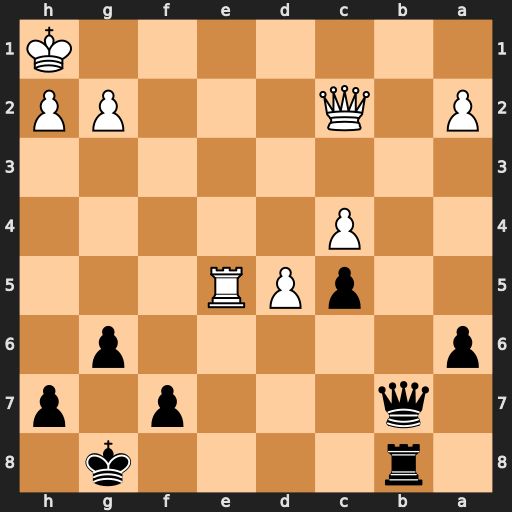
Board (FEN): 1r4k1/1q3p1p/p5p1/2pPR3/2P5/8/P1Q3PP/7K
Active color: b
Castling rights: -
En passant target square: -
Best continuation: Qb1+ Qxb1 Rxb1+ Re1 Rxe1#